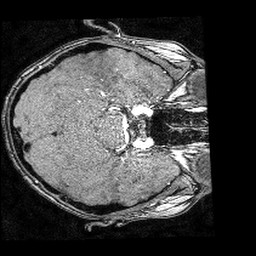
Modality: angio
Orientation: axial
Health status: ill
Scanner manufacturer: philips
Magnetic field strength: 3 T
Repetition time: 0.01861 s
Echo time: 0.003456 s